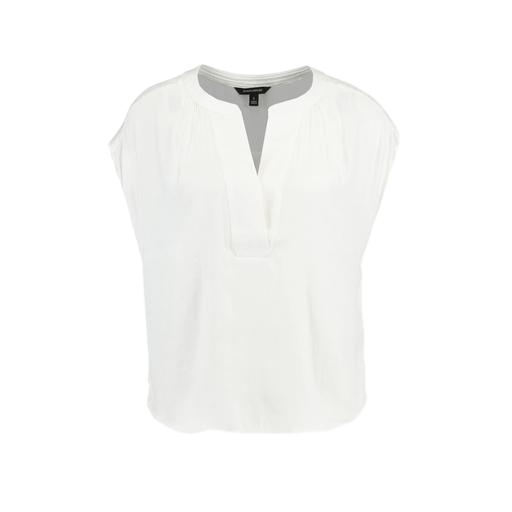
white dolman-sleeve split-neck top only macy, white split-neck top, pleat-neck top, white background